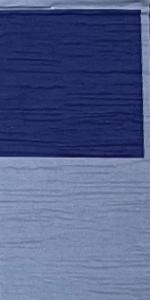
Label: Empty